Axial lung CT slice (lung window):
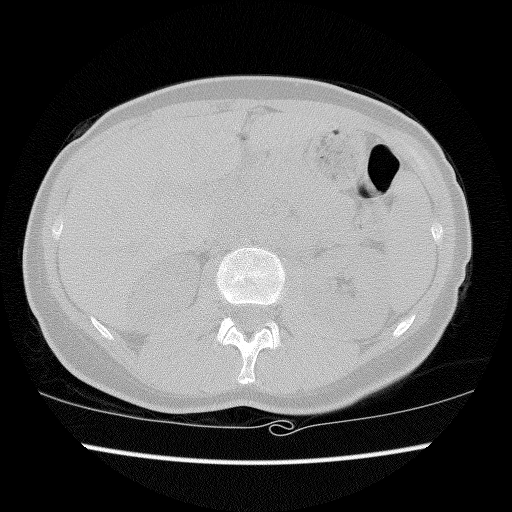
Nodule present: no